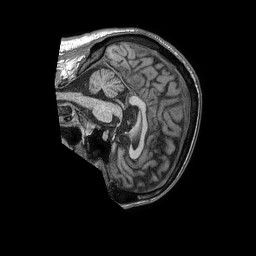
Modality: T1w
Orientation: sagittal
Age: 56
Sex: male
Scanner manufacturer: philips
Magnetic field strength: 1.5 T
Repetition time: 0.007737 s
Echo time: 0.003528 s